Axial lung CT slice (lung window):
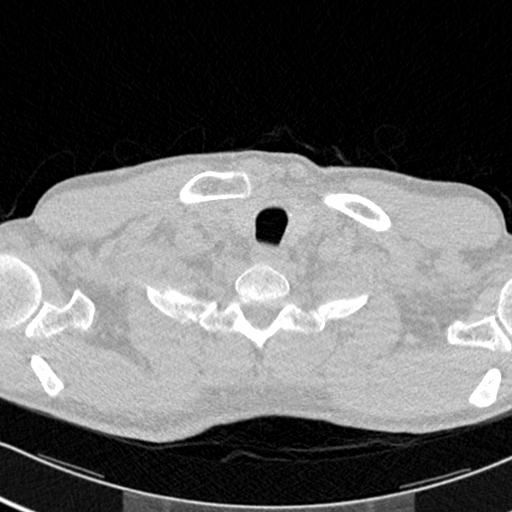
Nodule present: no